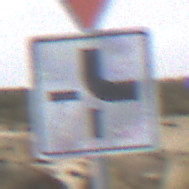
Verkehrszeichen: VerlaufVorfahrtsstrasse4
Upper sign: VorfahrtGewaehren
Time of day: Midday
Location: Outdoor (Nature)
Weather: PartlyCloudy
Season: NotSpecified
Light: Natural